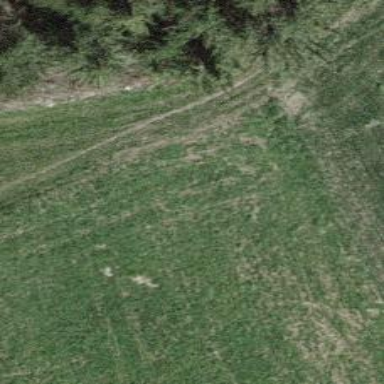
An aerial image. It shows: Grass track with grade5 track type.